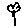
Label: flower